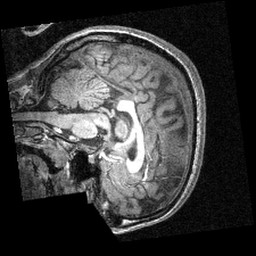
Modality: T1w
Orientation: sagittal
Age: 15
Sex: male